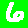
Digit: 6